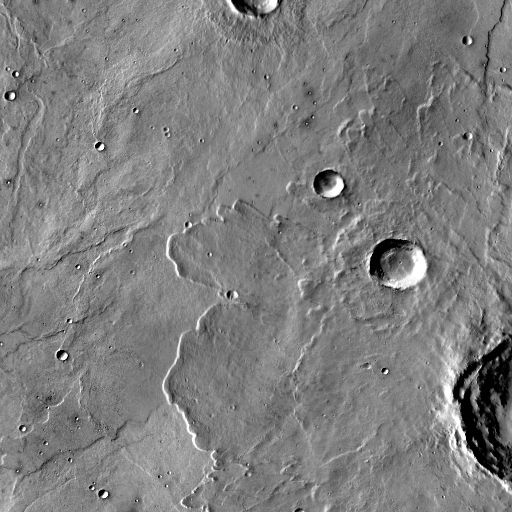
Crater classes present: Background, Other, Layered, Buried